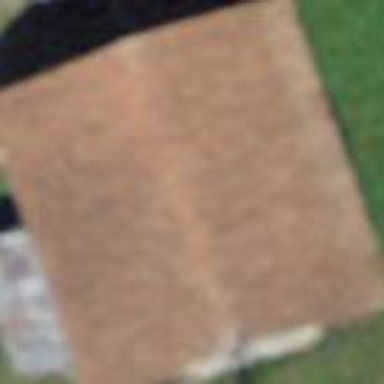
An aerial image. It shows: Barn.